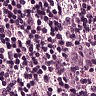
Metastatic tissue present: yes